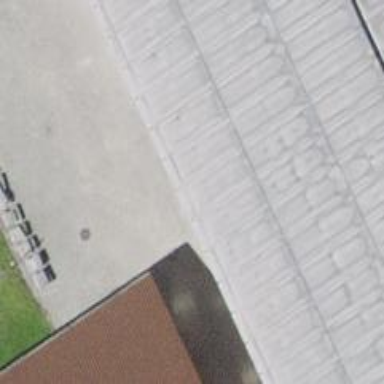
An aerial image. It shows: Path made of concrete plates.